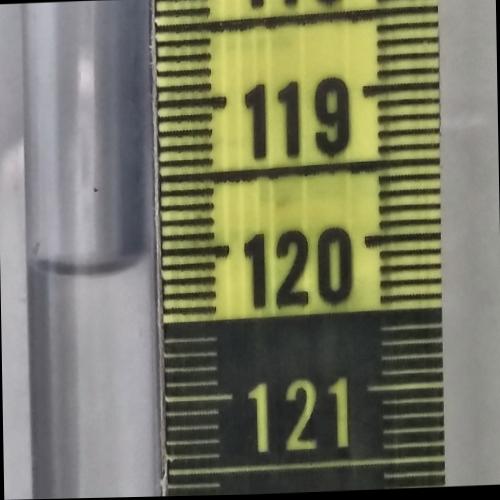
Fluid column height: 120.1 cm